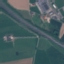
Land use / land cover: Highway